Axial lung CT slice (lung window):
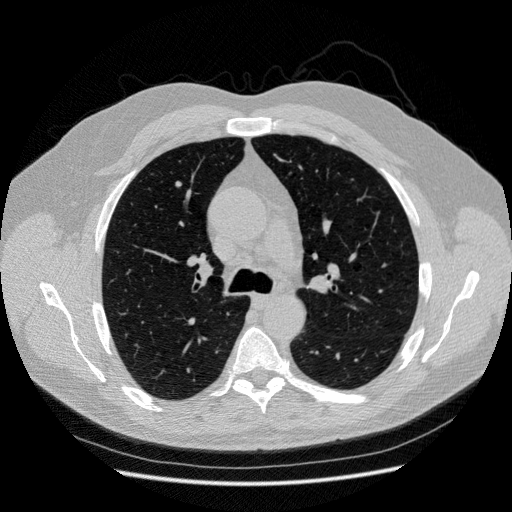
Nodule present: yes
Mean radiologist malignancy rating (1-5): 3